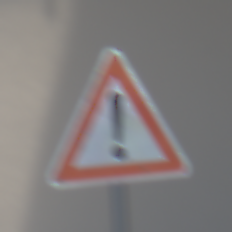
Verkehrszeichen: Gefahrenstelle
Umgebung: Outdoor, Urban
Tageszeit: MorningAfternoon
Wetter: Clear
Licht: Natural
Jahreszeit: NotSpecified
Kontrast: HighContrast